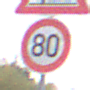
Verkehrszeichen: Geschwindigkeit80
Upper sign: SplittSchotter
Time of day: Midday
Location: Outdoor (Suburban)
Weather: Overcast
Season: NotSpecified
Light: Natural